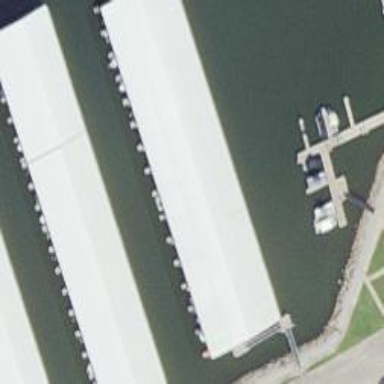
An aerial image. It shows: Marina on leisure land.